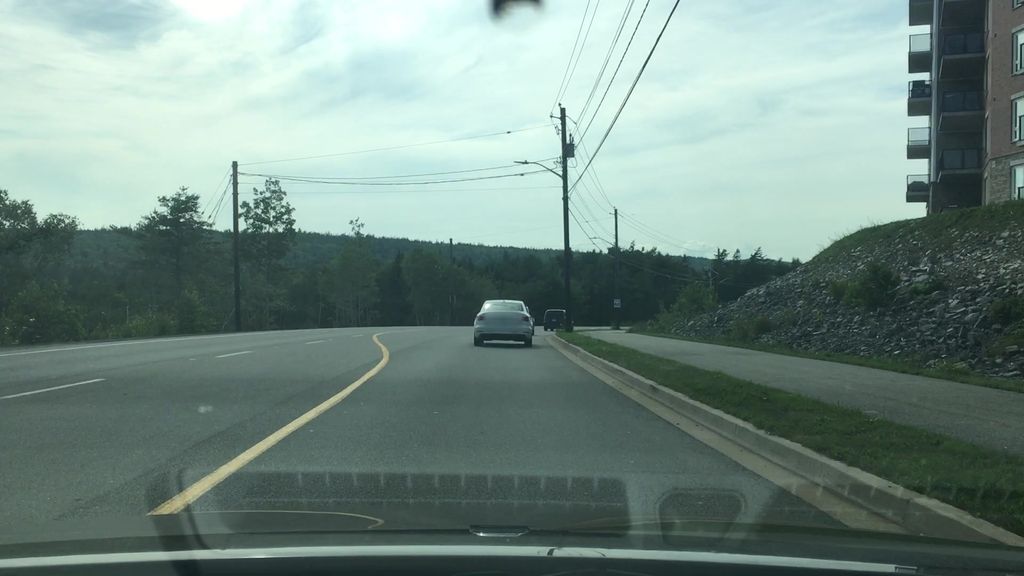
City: halifax